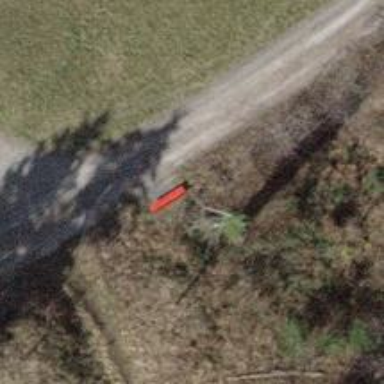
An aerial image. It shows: Bench for seating.